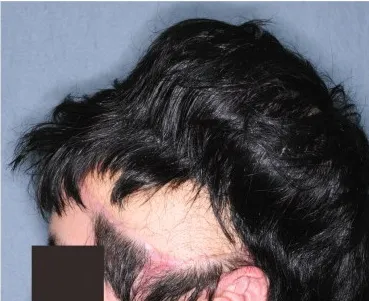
(e) A 70 x 120-cm tissue expander was inserted under the scalp. Preoperatively, 270 ml of expansion was achieved.
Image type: medical_photograph (skin_photograph)